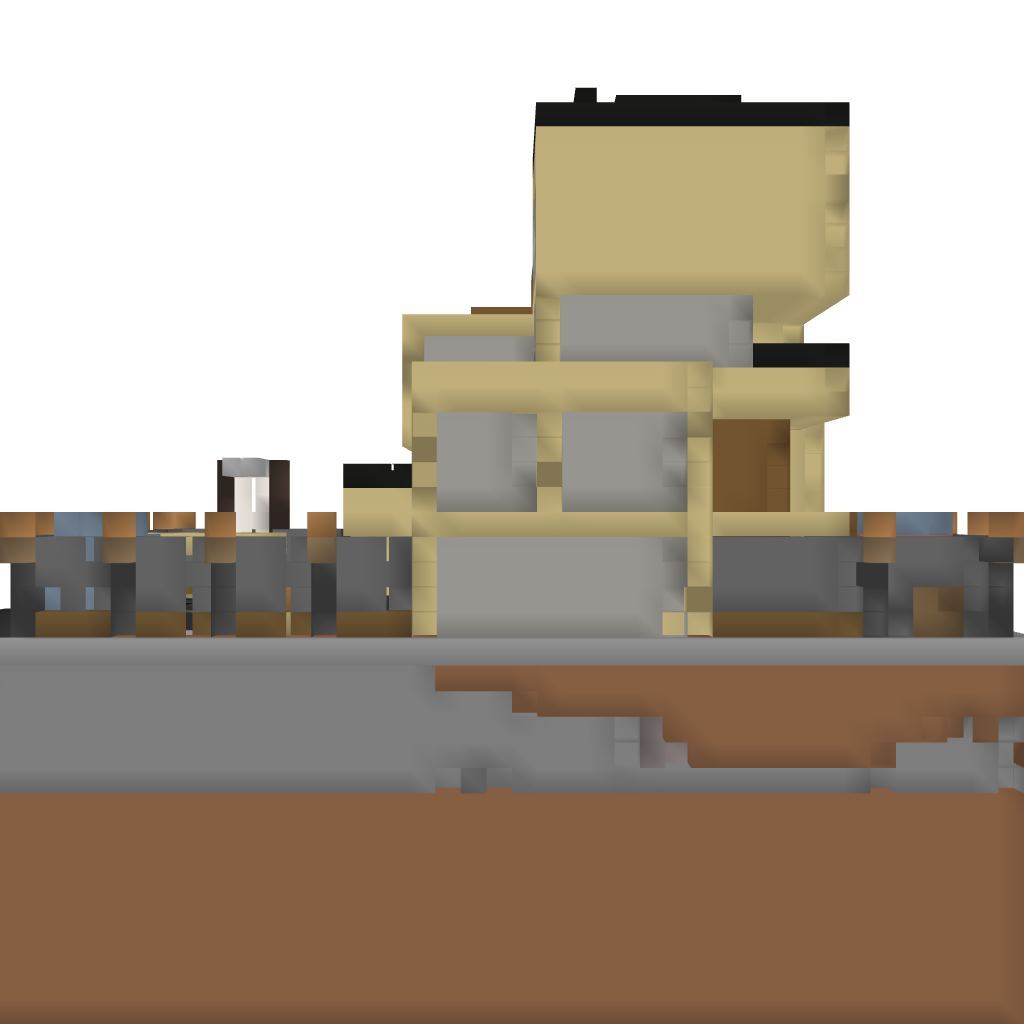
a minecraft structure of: ModernHouse